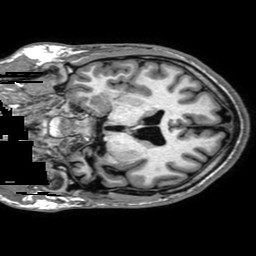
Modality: T1w
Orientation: coronal
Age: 26
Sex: male
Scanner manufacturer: philips
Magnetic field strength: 1.5 T
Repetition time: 0.006986 s
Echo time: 0.003161 s